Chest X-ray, PA view. Patient: 46 years old, sex M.
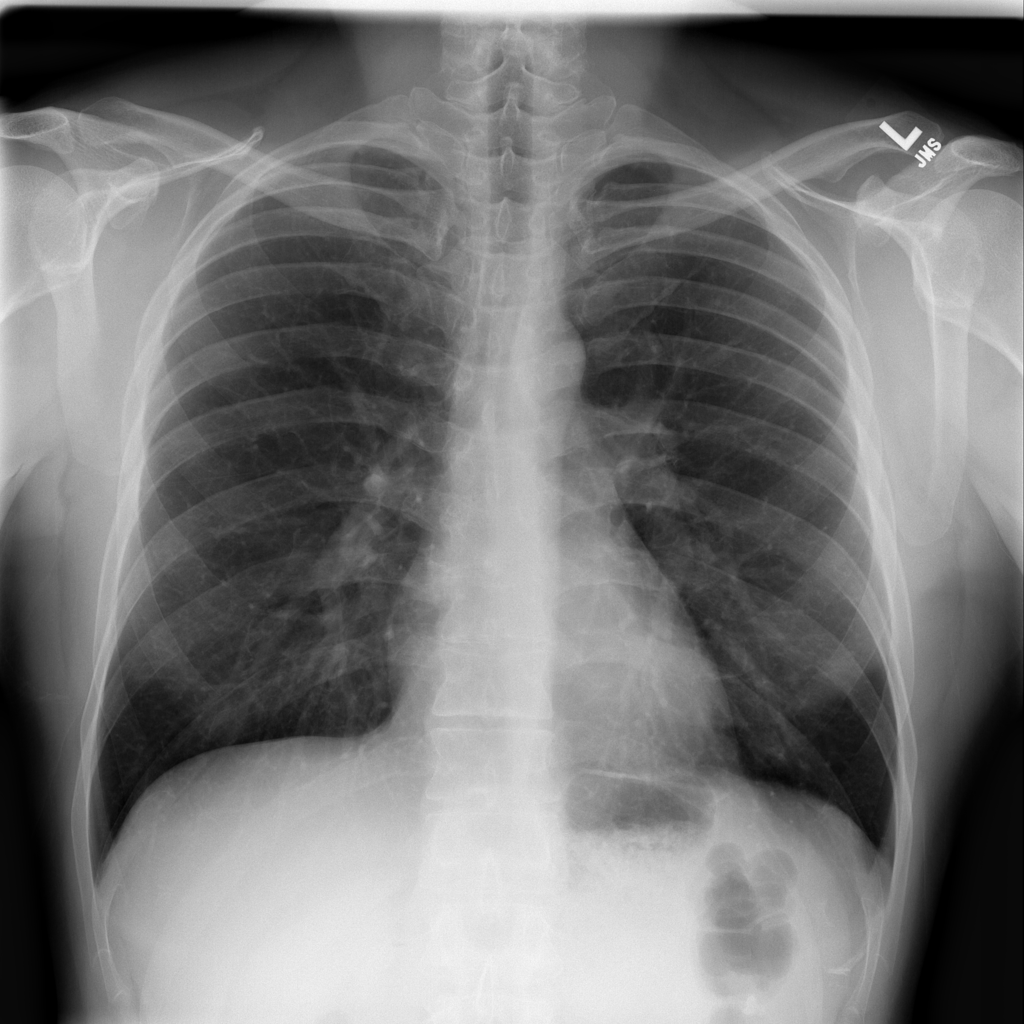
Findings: No Finding